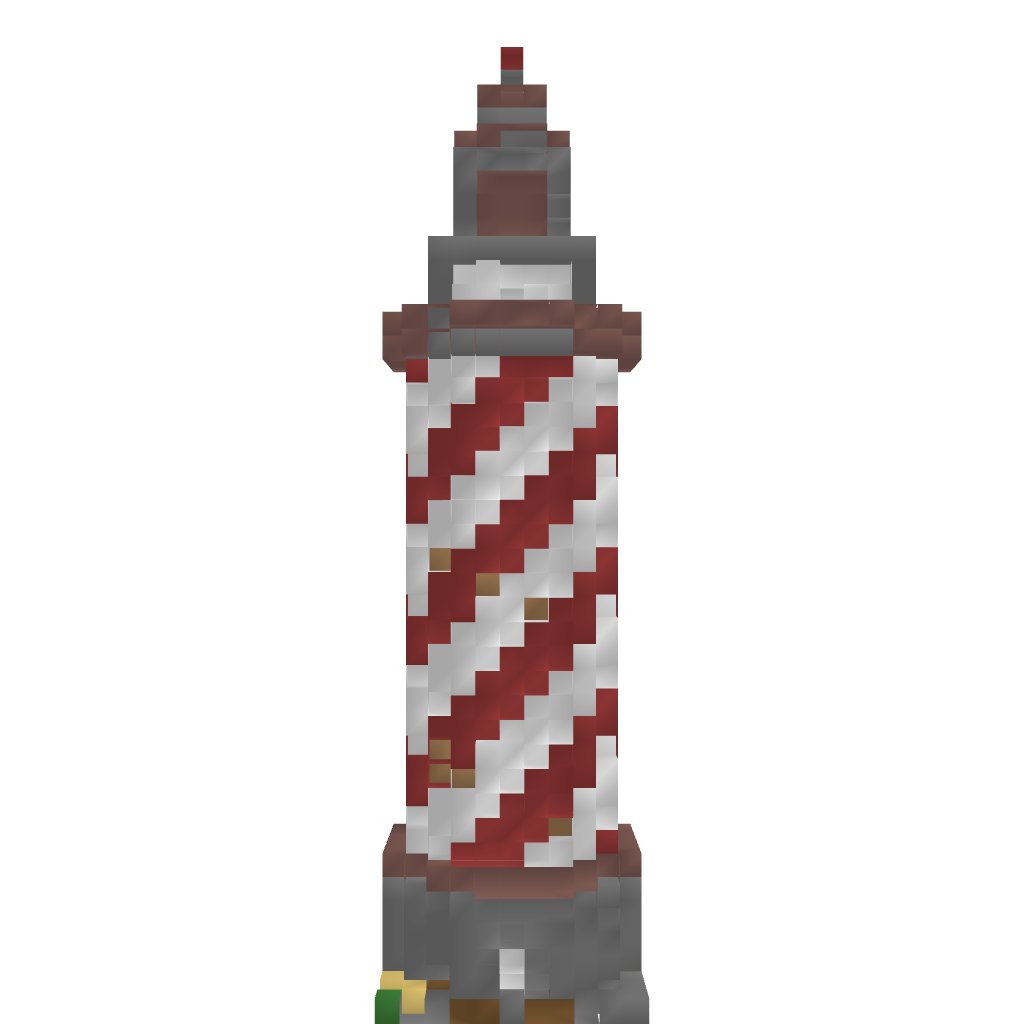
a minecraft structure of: Lighthouse high quality